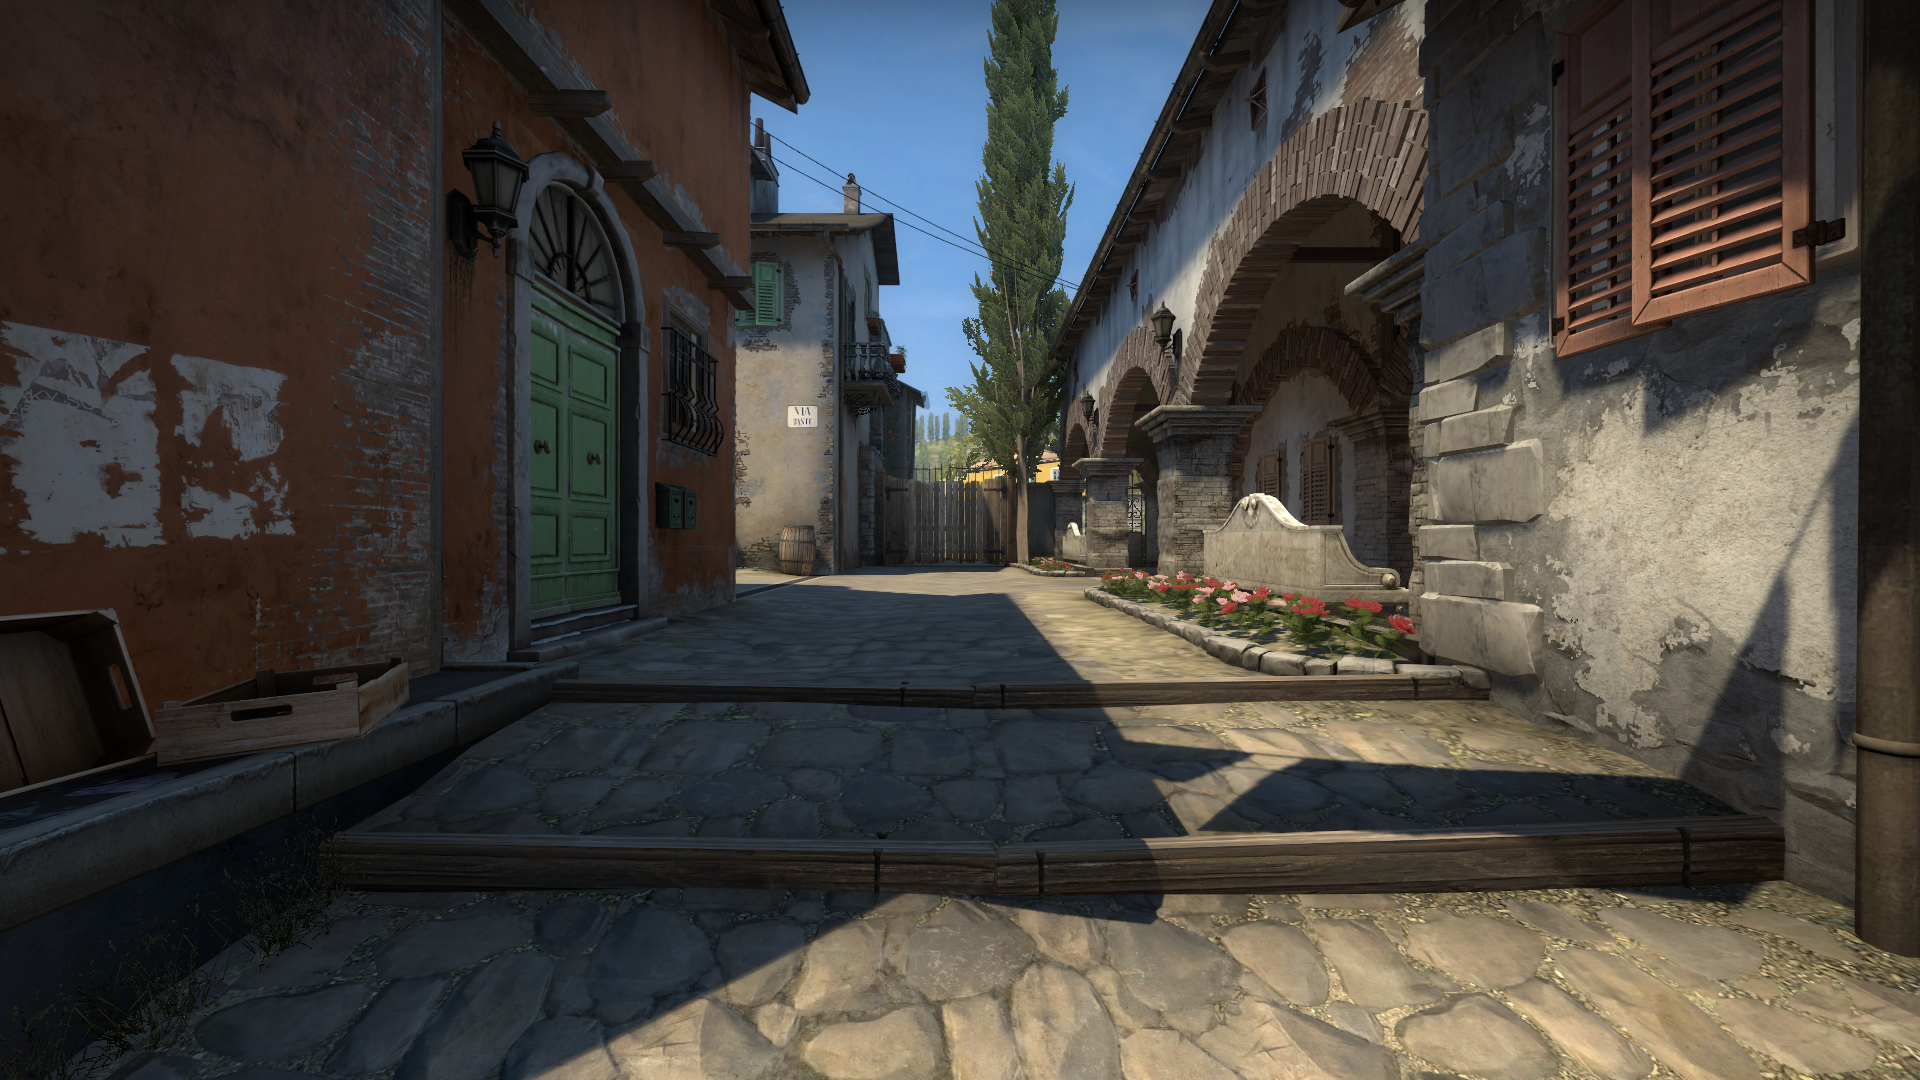
Map: de_inferno